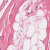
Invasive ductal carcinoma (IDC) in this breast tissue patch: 0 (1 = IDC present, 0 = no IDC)